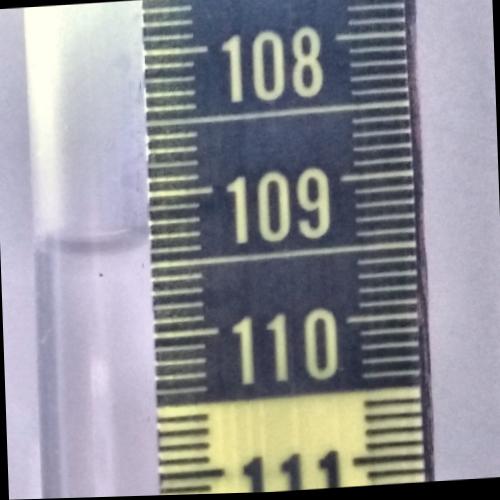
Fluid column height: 109.3 cm